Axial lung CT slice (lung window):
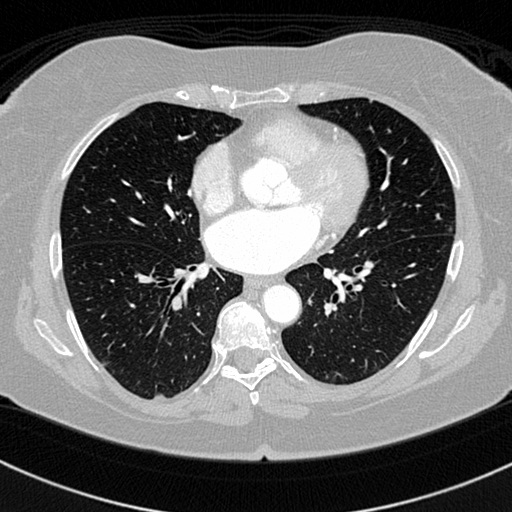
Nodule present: yes
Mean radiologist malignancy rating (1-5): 2